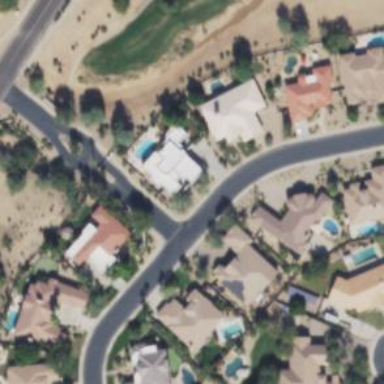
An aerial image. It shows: Asphalt road in residential area.